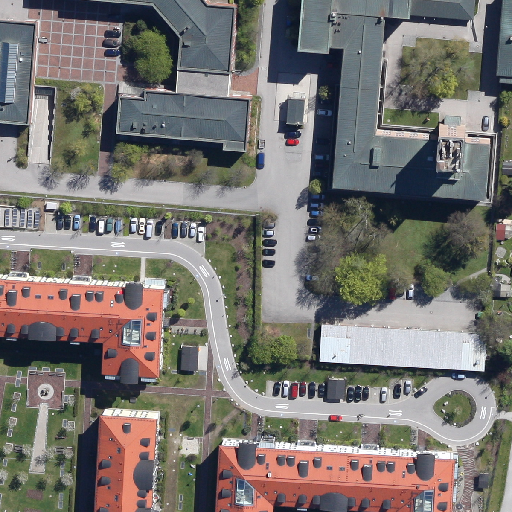
Referring expression: car